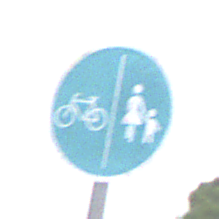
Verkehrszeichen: GetrennterRadUndGehwegRadwegLinks
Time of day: Midday
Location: Outdoor (Nature)
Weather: PartlyCloudy
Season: NotSpecified
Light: Natural